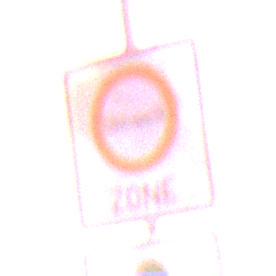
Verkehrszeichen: BeginnUmweltzone
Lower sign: FreistellungVomVerkehrsverbot3
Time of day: SunriseSunset
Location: Outdoor (Urban)
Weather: PartlyCloudy
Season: NotSpecified
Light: Natural